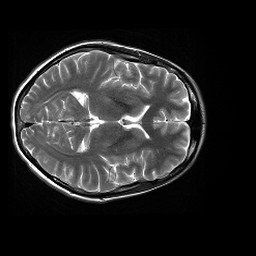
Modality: T2w
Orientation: axial
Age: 36
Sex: female
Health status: healthy
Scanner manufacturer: siemens
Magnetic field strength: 3 T
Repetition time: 4.01 s
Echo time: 0.116 s